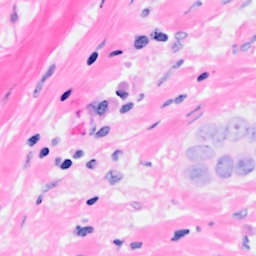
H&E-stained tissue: Breast